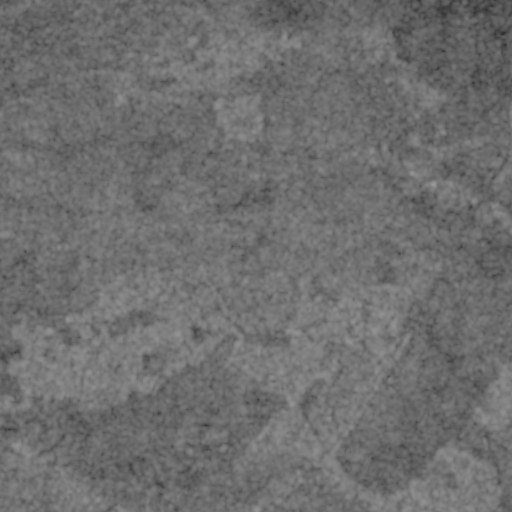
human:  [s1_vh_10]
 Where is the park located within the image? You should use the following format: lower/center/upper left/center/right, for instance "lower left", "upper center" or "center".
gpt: The park is located in the lower left of the image.
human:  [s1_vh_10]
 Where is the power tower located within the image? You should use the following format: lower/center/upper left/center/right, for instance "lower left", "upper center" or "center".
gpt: The power tower is located in the right of the image.
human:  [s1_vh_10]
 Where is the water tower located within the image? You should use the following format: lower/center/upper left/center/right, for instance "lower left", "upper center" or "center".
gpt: The water tower is located in the lower center of the image.
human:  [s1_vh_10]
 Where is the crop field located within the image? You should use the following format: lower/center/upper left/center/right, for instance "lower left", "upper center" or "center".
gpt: There is no crop field in the image.

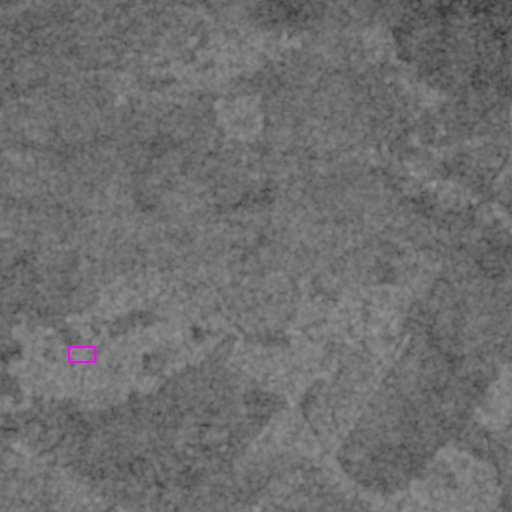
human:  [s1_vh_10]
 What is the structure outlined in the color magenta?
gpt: The structure outlined in magenta is a park.
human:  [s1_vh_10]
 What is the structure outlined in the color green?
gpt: There is no green outline.